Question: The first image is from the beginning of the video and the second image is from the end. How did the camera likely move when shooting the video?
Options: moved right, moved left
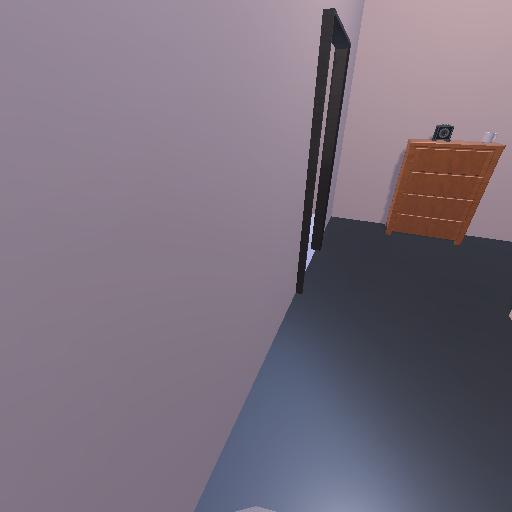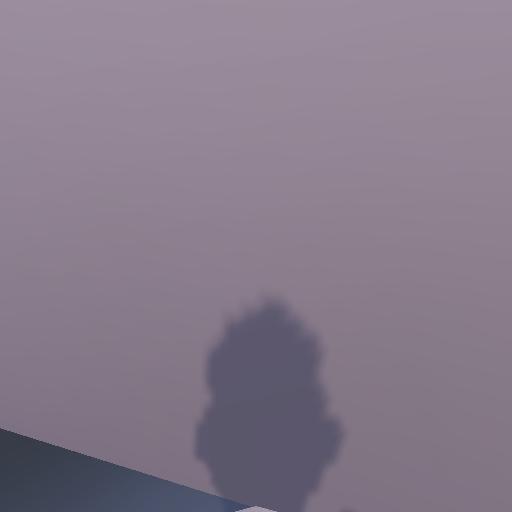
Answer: moved right